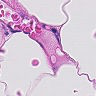
Metastatic tissue present: no